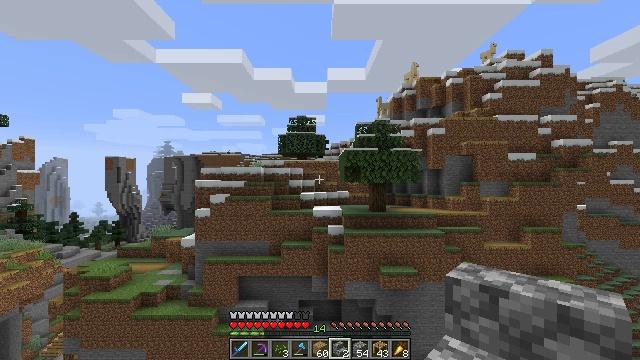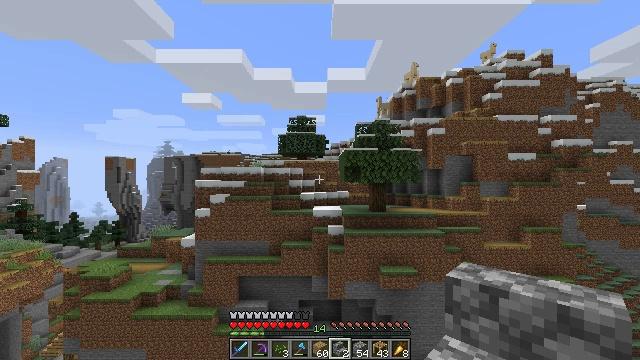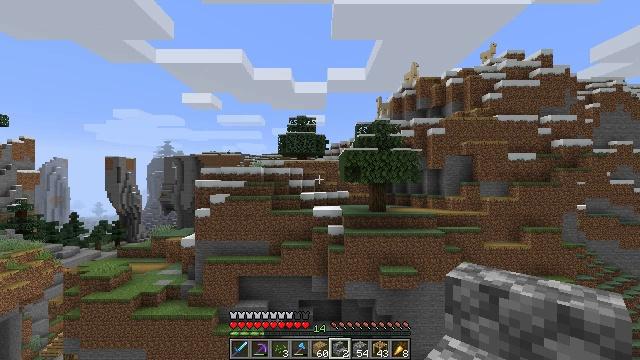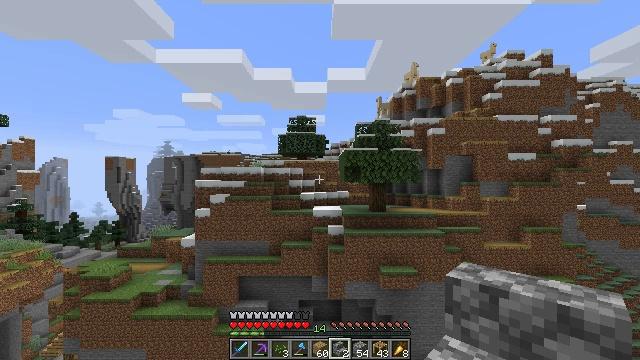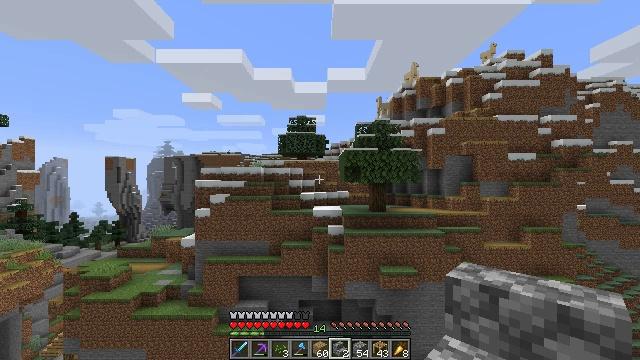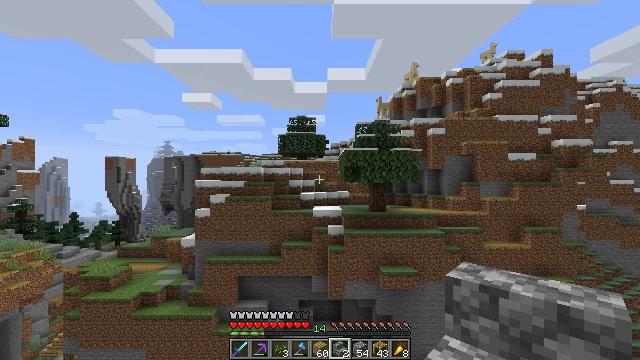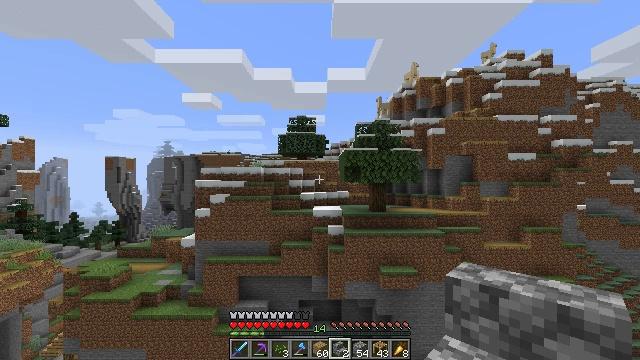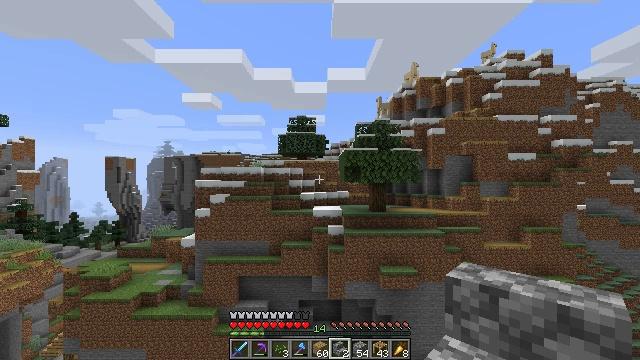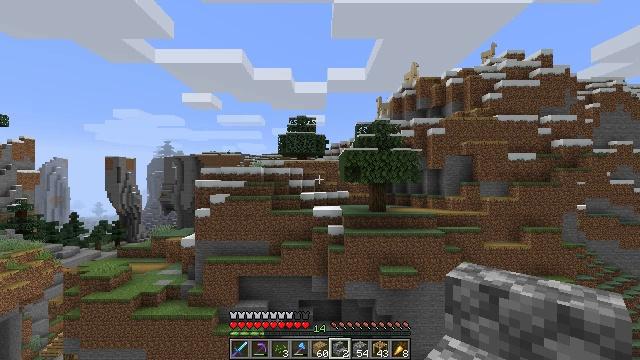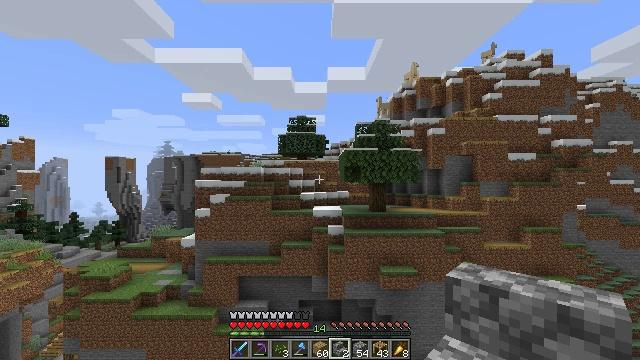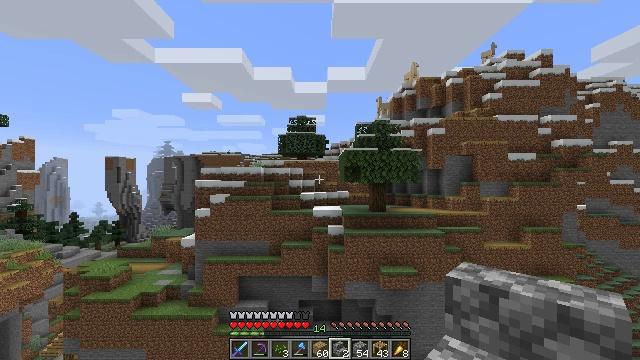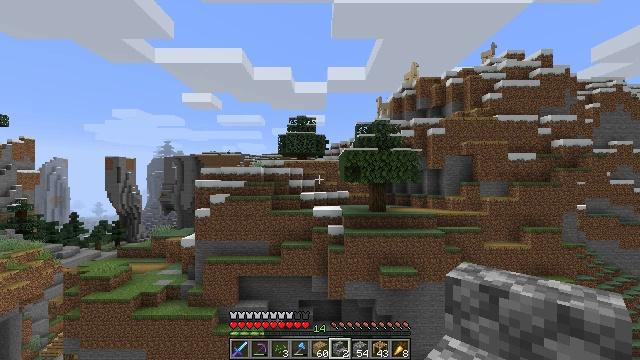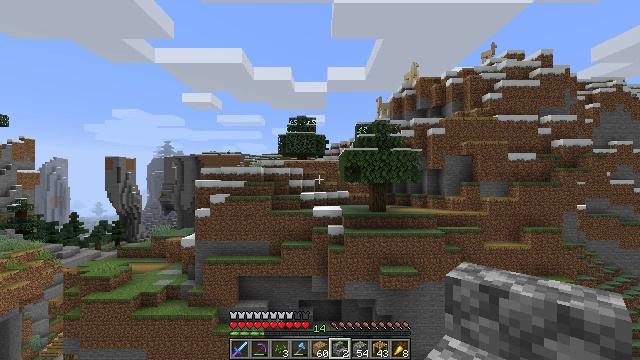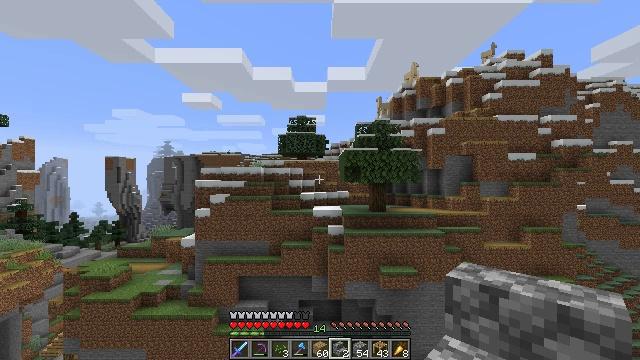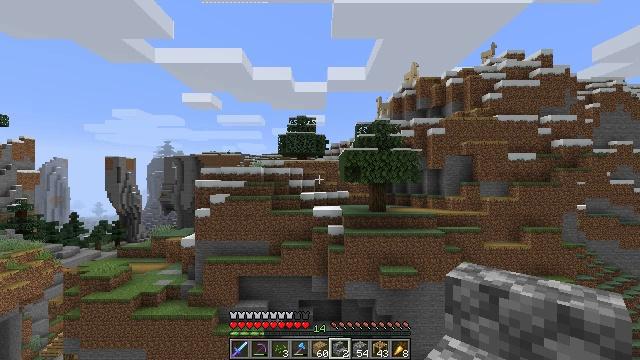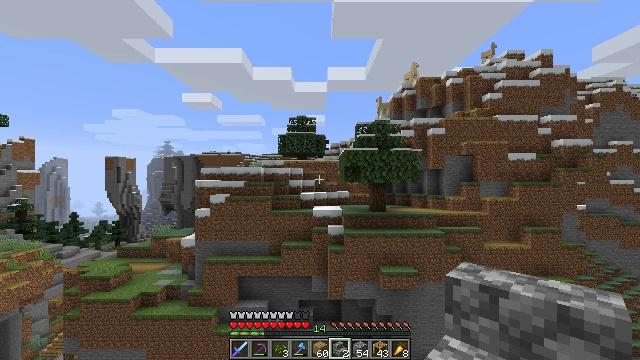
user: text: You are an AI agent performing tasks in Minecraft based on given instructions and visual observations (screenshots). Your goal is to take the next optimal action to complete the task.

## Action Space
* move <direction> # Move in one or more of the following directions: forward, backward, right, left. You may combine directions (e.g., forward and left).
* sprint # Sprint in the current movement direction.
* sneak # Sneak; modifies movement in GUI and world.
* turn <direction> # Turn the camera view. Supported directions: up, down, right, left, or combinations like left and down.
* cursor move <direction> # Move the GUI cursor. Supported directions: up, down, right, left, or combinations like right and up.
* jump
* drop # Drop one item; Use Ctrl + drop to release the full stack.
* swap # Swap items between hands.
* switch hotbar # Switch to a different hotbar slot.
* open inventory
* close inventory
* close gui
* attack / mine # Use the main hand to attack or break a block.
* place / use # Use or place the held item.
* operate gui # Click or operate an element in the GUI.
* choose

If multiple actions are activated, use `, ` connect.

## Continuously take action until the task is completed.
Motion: motion action
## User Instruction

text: Break the scaffolding for reuse.
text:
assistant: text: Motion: no_op
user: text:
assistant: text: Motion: no_op
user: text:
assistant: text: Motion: no_op
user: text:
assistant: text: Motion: no_op
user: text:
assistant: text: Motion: no_op
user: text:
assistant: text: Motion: no_op
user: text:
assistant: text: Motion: no_op
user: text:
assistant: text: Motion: no_op
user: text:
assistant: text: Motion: no_op
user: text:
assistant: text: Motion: no_op
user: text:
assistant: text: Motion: no_op
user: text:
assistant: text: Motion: no_op
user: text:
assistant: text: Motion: no_op
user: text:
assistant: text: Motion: no_op
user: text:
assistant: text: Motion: no_op
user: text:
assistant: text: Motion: no_op
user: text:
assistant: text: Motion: no_op
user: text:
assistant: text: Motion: no_op
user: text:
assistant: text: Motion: no_op
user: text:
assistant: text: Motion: no_op
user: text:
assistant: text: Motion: no_op
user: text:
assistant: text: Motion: no_op
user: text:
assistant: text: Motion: no_op
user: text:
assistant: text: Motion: no_op
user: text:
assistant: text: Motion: no_op
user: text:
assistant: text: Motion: no_op
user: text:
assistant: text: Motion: no_op
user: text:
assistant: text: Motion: no_op
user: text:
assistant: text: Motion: no_op
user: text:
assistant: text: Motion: no_op